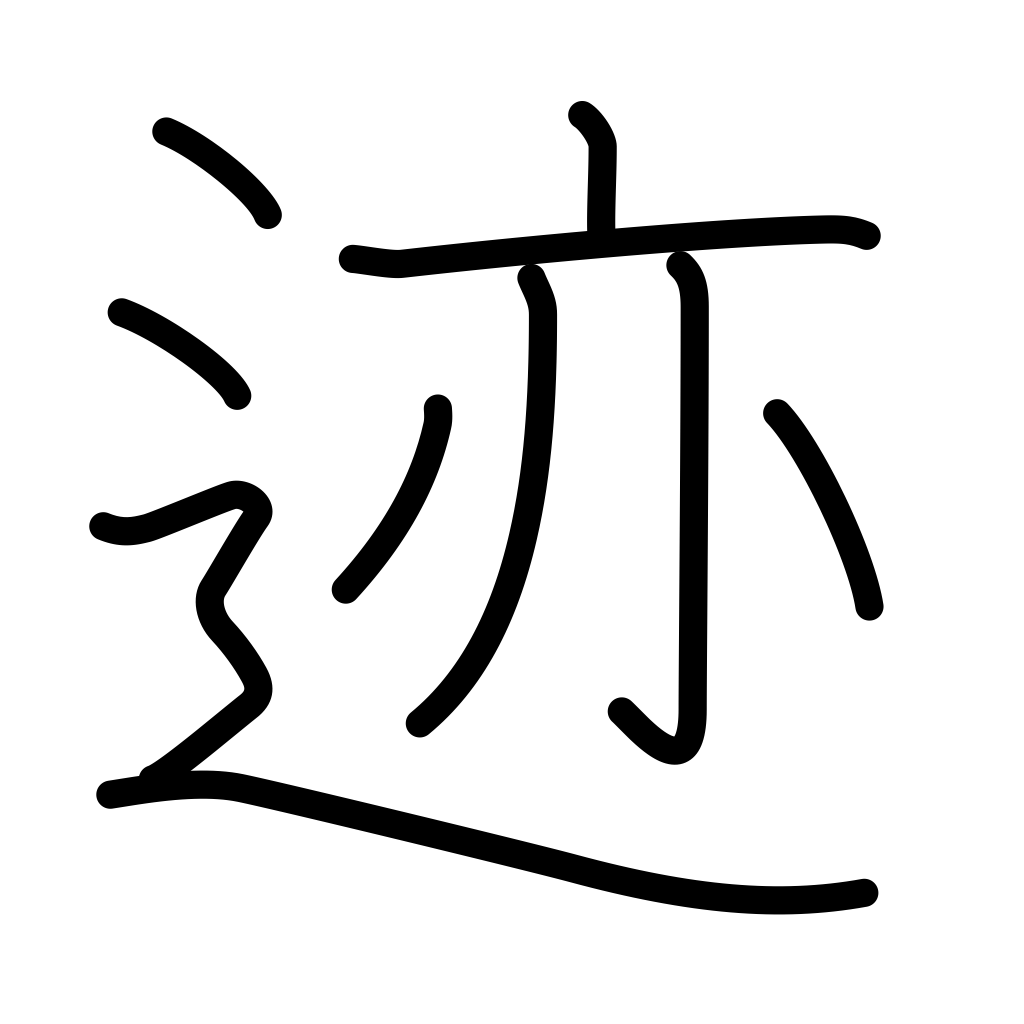
Meaning: mark, print, impression